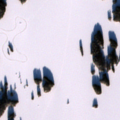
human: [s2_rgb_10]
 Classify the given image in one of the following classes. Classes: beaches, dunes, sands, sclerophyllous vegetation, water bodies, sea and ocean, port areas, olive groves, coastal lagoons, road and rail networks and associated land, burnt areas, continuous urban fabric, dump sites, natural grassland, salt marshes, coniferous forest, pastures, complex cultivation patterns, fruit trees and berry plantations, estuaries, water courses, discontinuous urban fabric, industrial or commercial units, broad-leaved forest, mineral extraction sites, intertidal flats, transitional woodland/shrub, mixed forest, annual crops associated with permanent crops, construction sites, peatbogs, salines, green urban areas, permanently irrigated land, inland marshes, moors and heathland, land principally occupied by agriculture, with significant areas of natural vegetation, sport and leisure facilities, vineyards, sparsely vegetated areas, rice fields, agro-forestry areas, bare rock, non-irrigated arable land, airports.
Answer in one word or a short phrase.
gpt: mixed forest, transitional woodland/shrub, water bodies